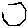
Label: hexagon